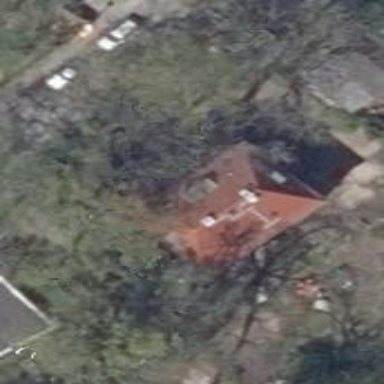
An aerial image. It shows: House with hipped roof.